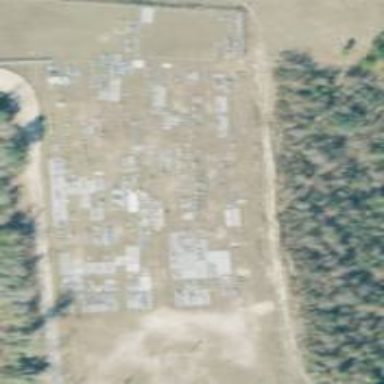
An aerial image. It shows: Graveyard.